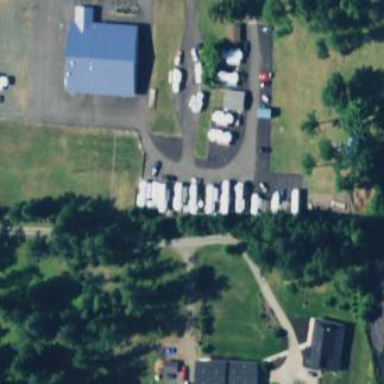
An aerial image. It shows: Caravan site for tourism.